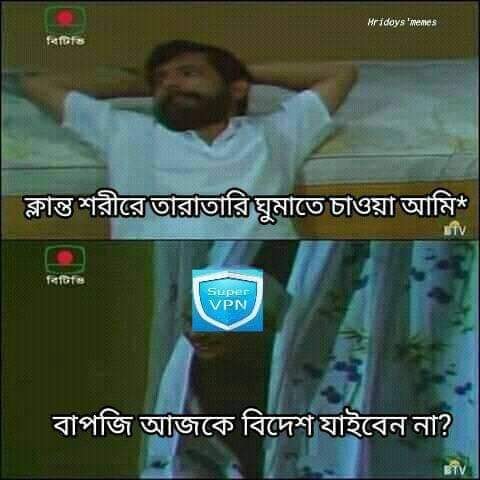
Text: ক্লান্ত শরীরে তারাতারি ঘুমাতে চাওয়া আমি* বাপজি আজকে বিদেশ যাইবেন না ?
Label: Non Hate